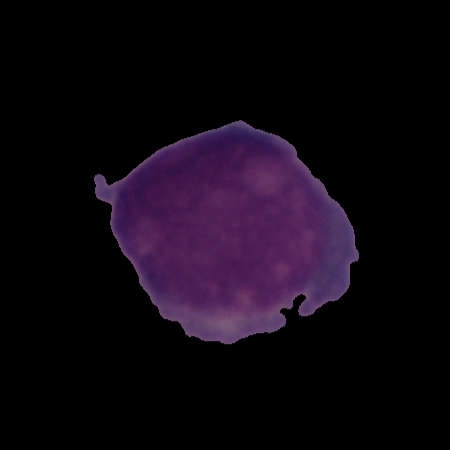
Label: cancer